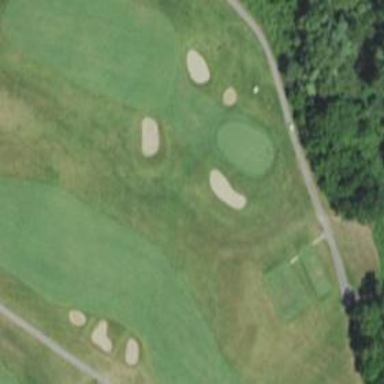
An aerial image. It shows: View of golf hole.